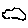
Label: cloud